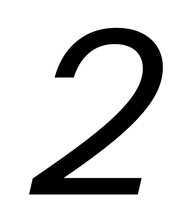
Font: InstrumentSans-Italic_Italic